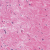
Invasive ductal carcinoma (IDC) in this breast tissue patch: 0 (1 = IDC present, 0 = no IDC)